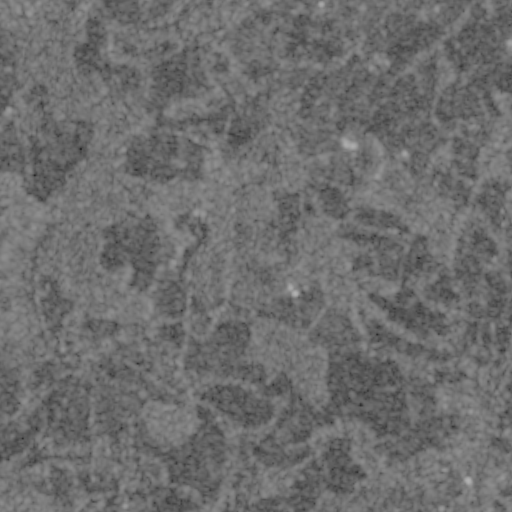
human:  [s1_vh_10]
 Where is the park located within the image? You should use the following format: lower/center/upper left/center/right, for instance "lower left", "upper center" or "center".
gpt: The park is located in the lower of the image.
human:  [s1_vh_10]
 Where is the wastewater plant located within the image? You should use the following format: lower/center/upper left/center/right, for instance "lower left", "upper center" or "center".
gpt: The wastewater plant is located in the lower right of the image.
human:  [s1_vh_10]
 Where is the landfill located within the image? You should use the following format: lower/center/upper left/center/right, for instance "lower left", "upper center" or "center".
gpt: There is no landfill in the image.

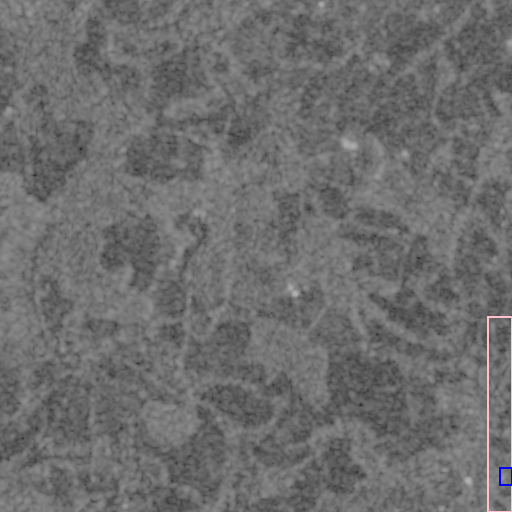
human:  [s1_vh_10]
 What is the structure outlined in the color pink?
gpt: The structure outlined in pink is a park.
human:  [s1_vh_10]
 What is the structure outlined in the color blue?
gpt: The structure outlined in blue is a wastewater plant.
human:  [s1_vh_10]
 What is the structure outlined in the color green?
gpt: There is no green outline.